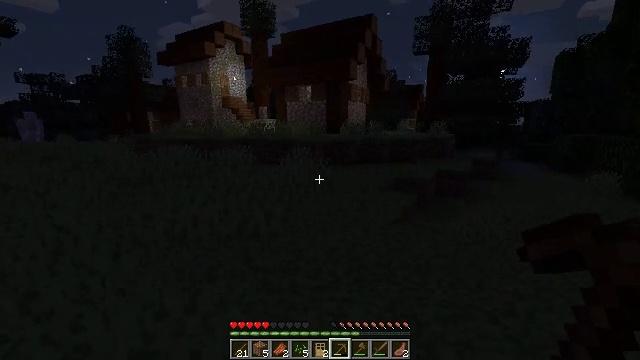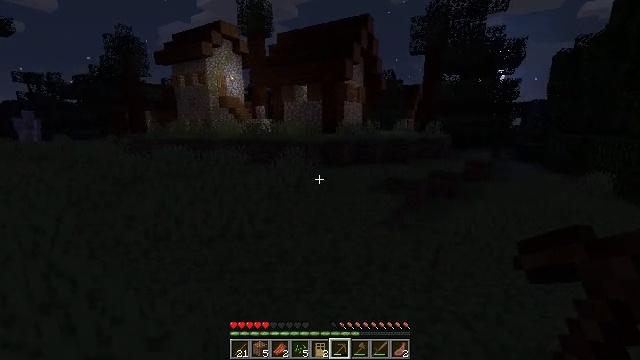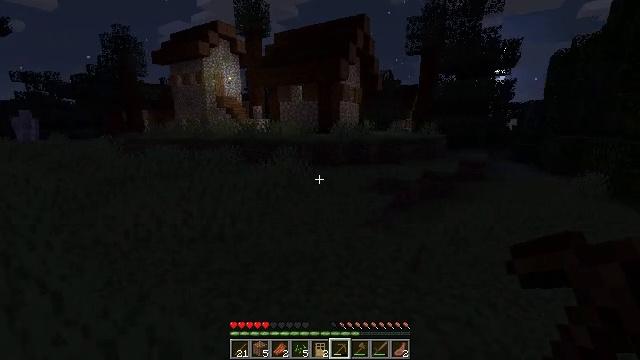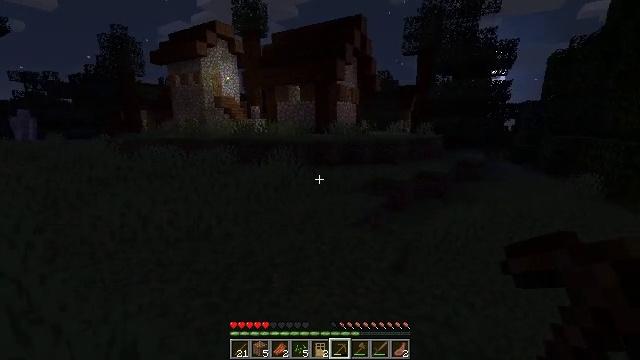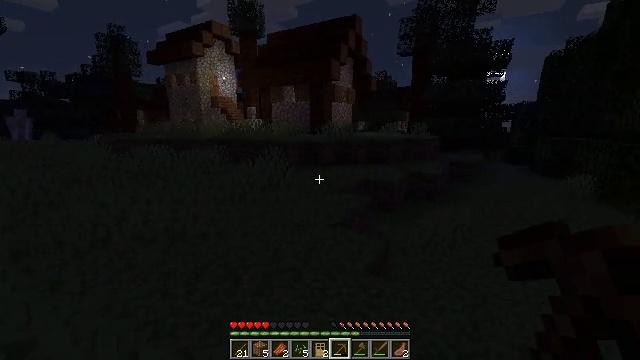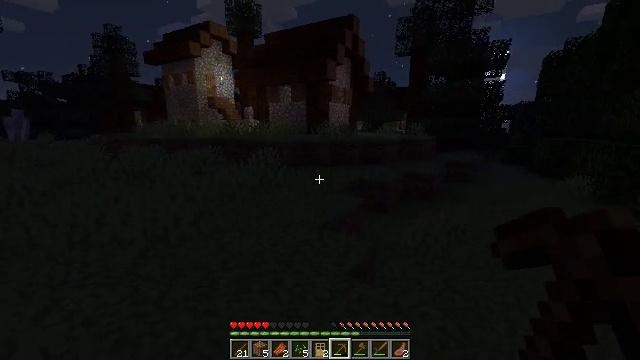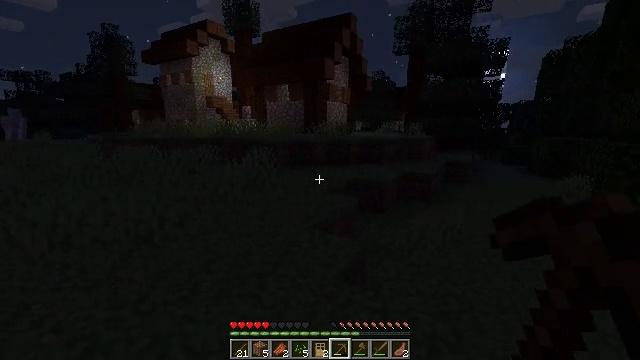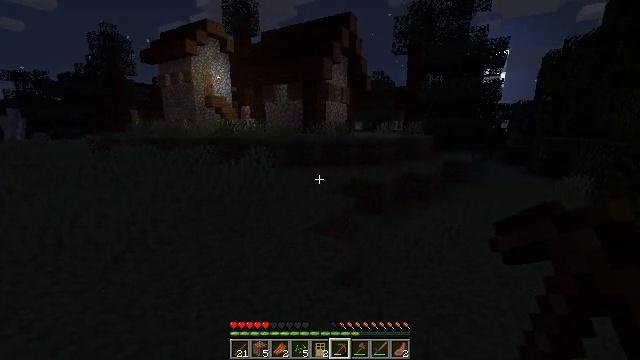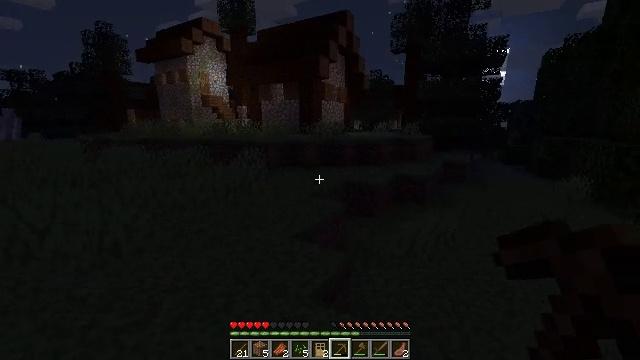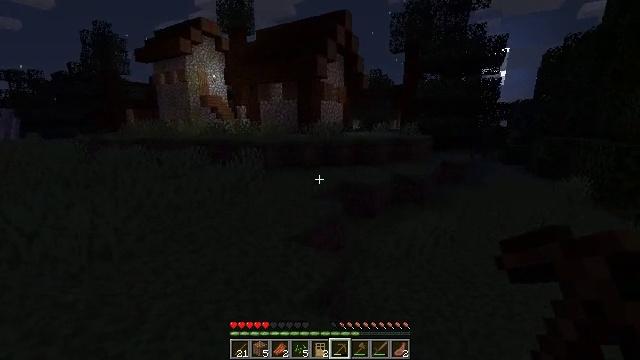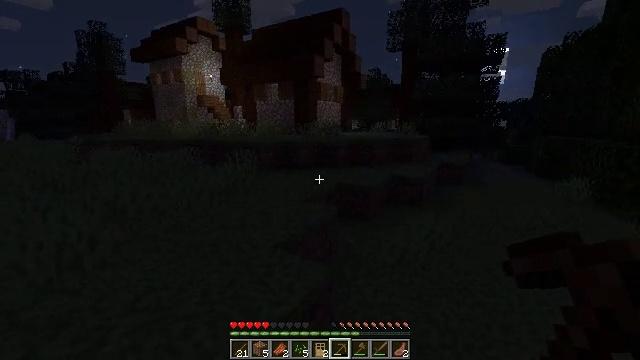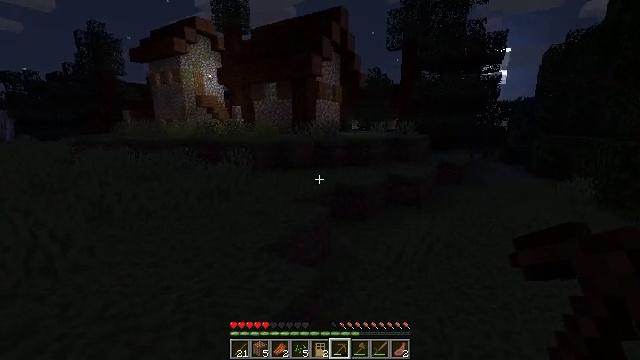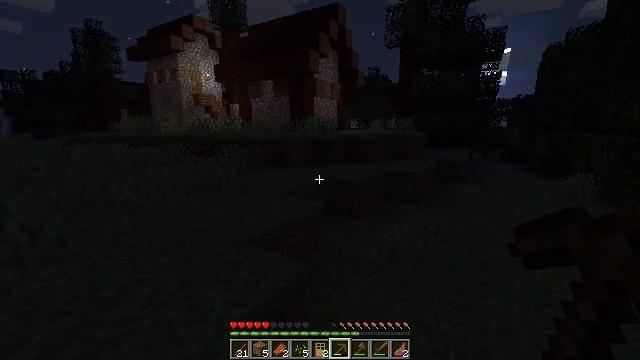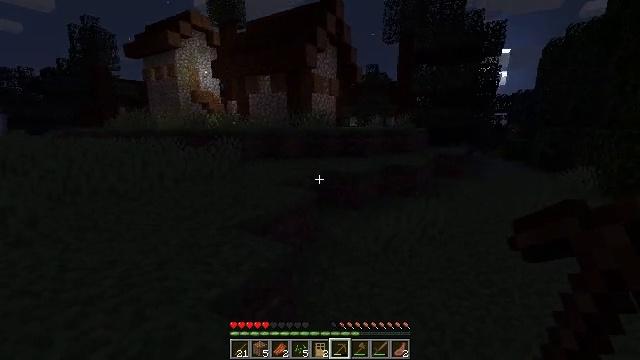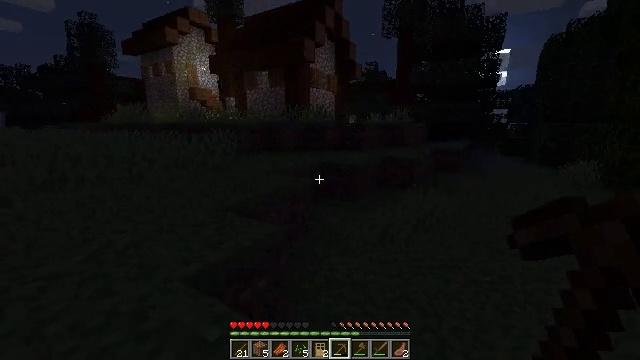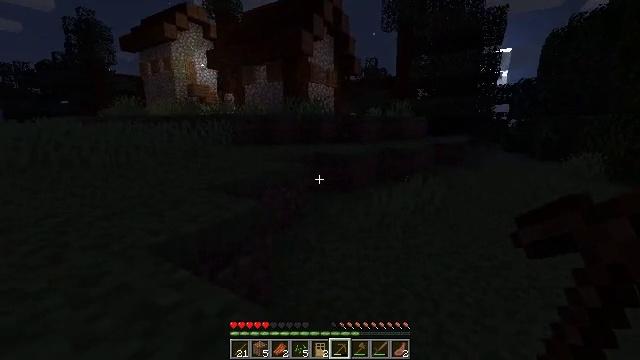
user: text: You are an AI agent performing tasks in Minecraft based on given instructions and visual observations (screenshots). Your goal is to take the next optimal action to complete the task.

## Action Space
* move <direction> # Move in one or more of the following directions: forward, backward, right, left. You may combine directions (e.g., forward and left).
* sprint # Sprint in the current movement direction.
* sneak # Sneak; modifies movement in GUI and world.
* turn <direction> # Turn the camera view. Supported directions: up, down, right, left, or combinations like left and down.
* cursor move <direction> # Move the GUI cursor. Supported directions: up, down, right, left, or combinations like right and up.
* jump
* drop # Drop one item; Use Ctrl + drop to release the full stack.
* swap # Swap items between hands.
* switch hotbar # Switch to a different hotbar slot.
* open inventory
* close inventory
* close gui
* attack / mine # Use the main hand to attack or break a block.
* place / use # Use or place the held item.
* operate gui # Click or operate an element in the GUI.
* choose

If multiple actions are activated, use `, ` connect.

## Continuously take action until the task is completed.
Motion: motion action
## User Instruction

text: Remove the torch from its spot.
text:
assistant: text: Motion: move right
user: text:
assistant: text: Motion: move right
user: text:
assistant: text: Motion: move right
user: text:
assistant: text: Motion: move forward and move right
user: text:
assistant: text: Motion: move forward and move right
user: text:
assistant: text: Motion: move forward and move right
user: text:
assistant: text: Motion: move forward and move right
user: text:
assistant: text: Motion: move forward and move right
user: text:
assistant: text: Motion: move forward and move right
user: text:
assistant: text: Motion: move forward and move right
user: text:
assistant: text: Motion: move forward and move right
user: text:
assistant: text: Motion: move forward and move right
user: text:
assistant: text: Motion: move forward and move right
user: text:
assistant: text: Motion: move forward and move right
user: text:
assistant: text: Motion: move forward and move right
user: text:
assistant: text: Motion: move forward and move right, turn left
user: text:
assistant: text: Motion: move forward and move right, turn left
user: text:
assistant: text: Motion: move forward and move right, turn left
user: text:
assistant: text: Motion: move forward and move right
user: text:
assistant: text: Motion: move forward and move right
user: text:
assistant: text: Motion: move forward and move right
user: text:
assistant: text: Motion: move forward and move right
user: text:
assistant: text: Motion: move forward and move right
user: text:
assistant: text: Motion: move forward and move right
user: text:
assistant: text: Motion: move forward and move right
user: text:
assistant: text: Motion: move forward and move right
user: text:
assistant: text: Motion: move forward and move right
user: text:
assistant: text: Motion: move forward and move right
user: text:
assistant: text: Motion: move forward and move right
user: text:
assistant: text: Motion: move forward and move right